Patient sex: F
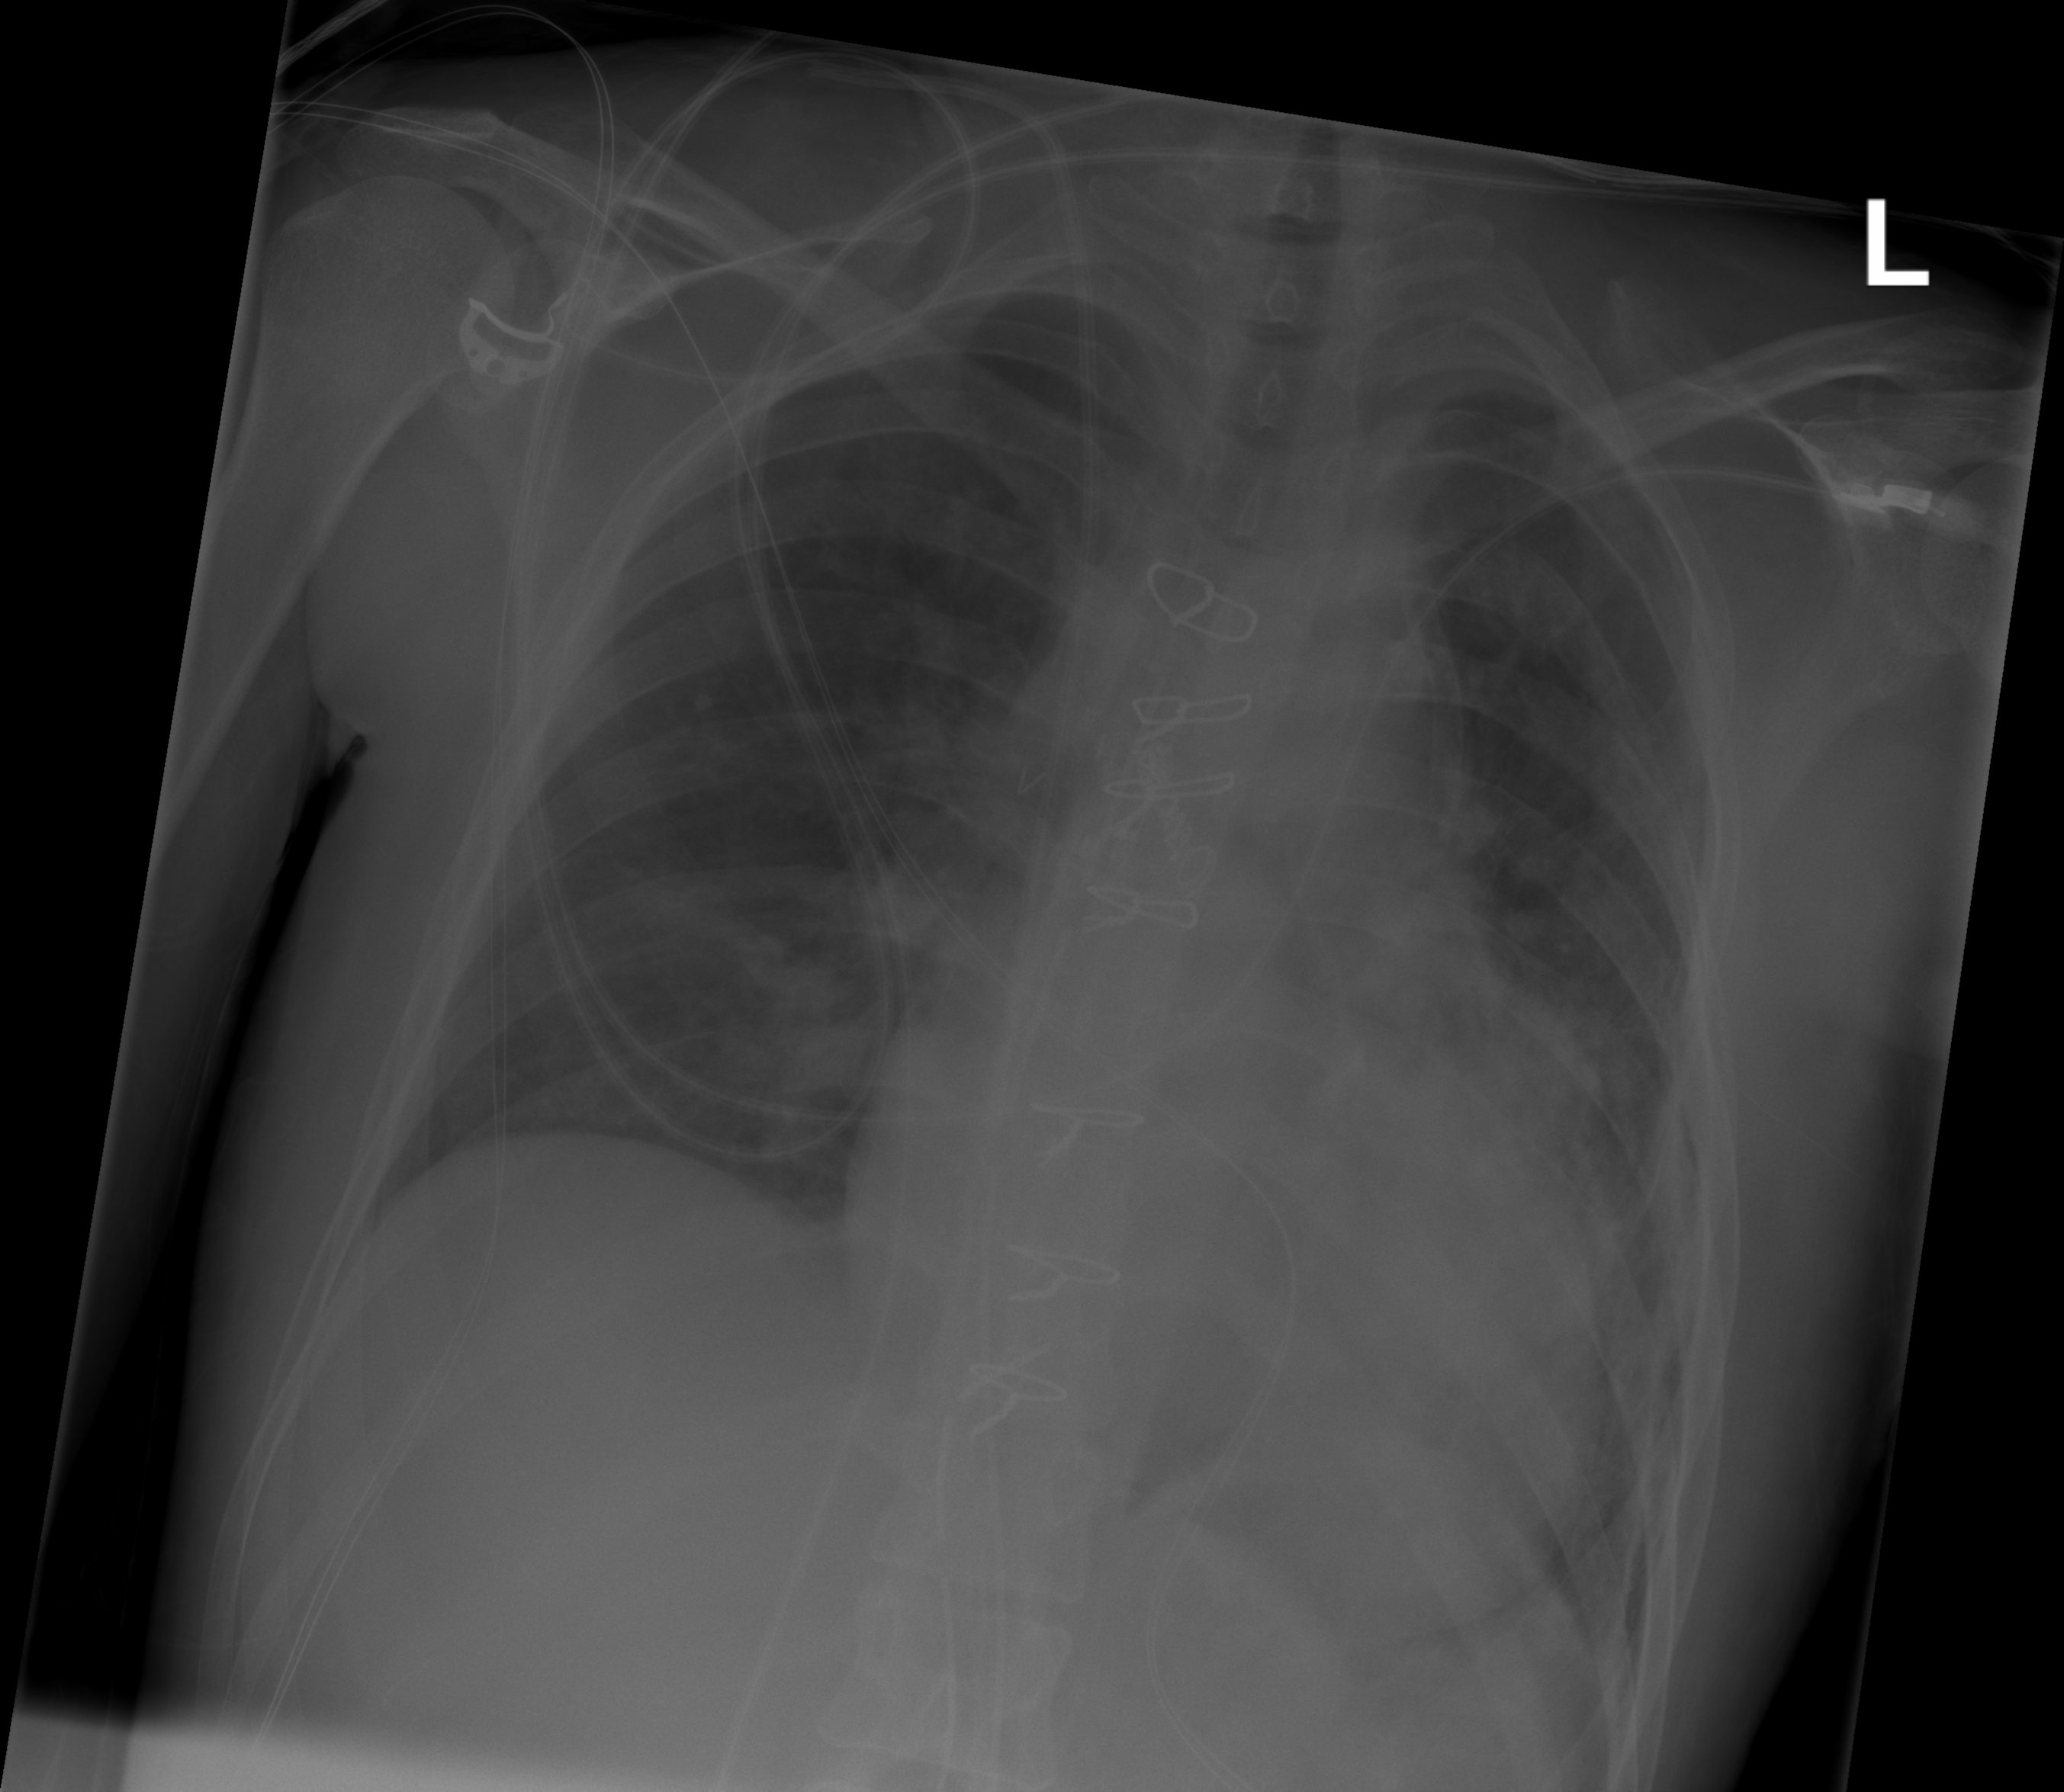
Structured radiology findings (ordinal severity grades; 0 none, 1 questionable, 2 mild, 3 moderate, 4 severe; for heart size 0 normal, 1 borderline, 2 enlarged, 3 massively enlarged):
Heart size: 2
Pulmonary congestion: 1
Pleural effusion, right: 0
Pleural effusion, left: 1
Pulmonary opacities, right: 1
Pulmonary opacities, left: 2
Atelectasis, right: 2
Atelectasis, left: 2